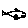
Label: fish